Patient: sex F, age 35
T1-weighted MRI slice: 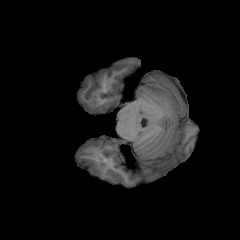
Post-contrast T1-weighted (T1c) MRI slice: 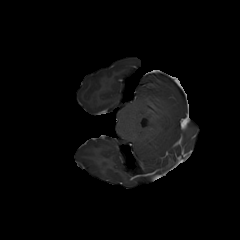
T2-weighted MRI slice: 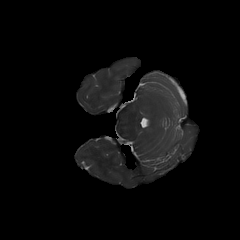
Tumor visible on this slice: no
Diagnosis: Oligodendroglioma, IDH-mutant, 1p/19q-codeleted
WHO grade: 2